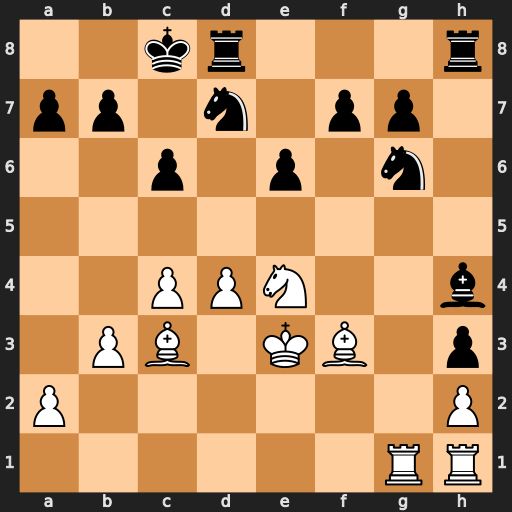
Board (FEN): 2kr3r/pp1n1pp1/2p1p1n1/8/2PPN2b/1PB1KB1p/P6P/6RR
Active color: w
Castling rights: -
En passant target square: -
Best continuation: Nd6+ Kc7 Nxf7